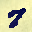
Label: 7